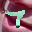
Label: 7